Aerial crown-view tile of a tropical tree (Barro Colorado Island, Panama), acquired 20240611:
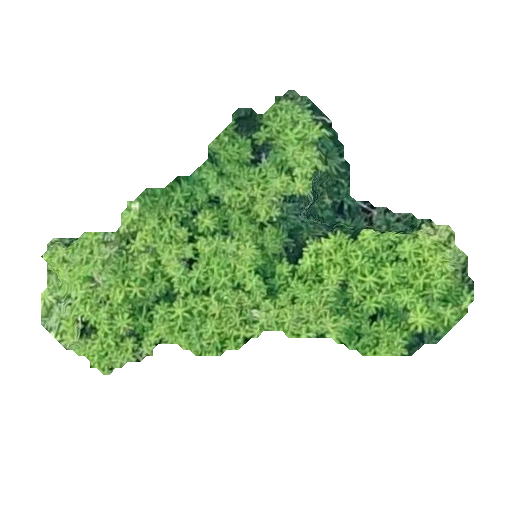
Species: Spondias mombin
GBIF accepted scientific name: Spondias mombin
Crown area: 110.11 m²